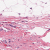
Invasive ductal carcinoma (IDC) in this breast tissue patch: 1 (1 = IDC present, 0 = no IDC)